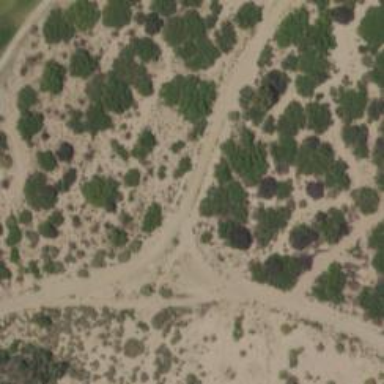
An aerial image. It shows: Golf cartpath that is also road path.